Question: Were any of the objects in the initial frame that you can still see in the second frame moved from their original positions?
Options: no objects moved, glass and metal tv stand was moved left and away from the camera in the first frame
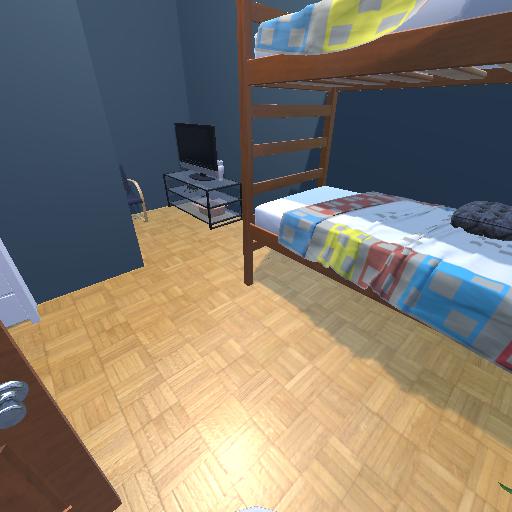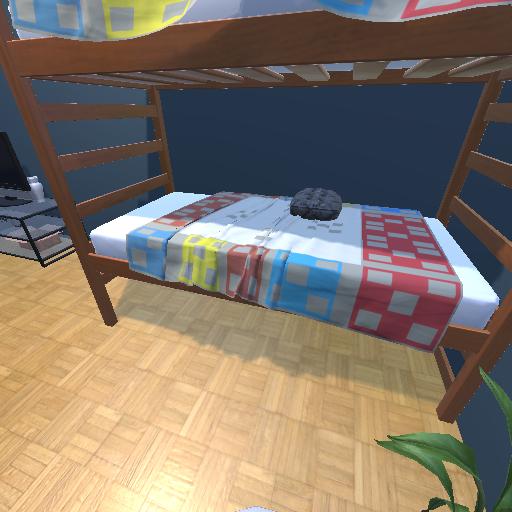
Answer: no objects moved